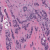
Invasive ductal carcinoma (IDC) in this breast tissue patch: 1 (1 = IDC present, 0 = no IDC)